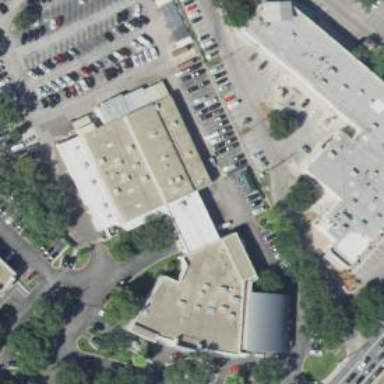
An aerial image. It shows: Building housing car shop.